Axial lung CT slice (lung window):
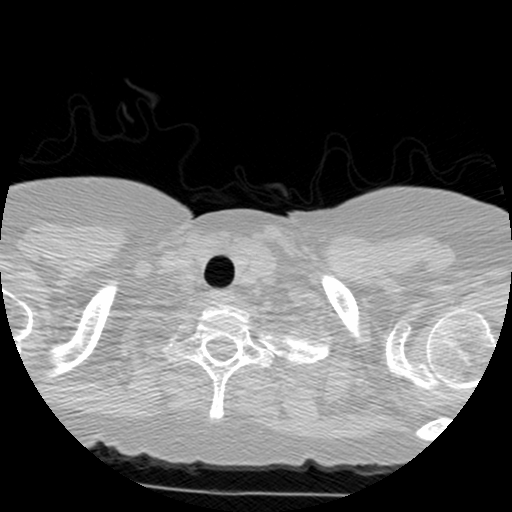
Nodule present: no